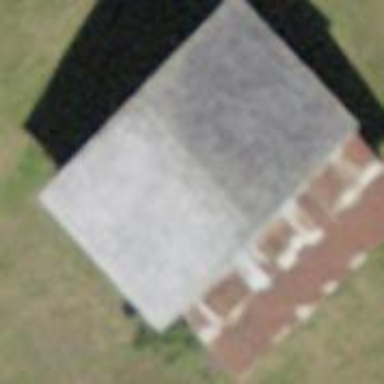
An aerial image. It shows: Building with tile roof.